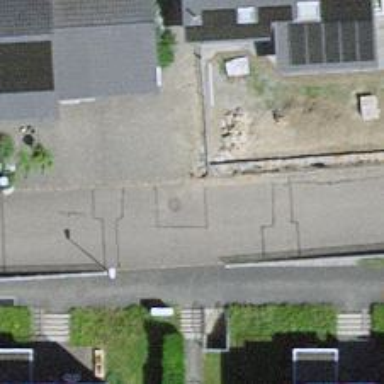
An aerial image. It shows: Road with steps.